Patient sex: M
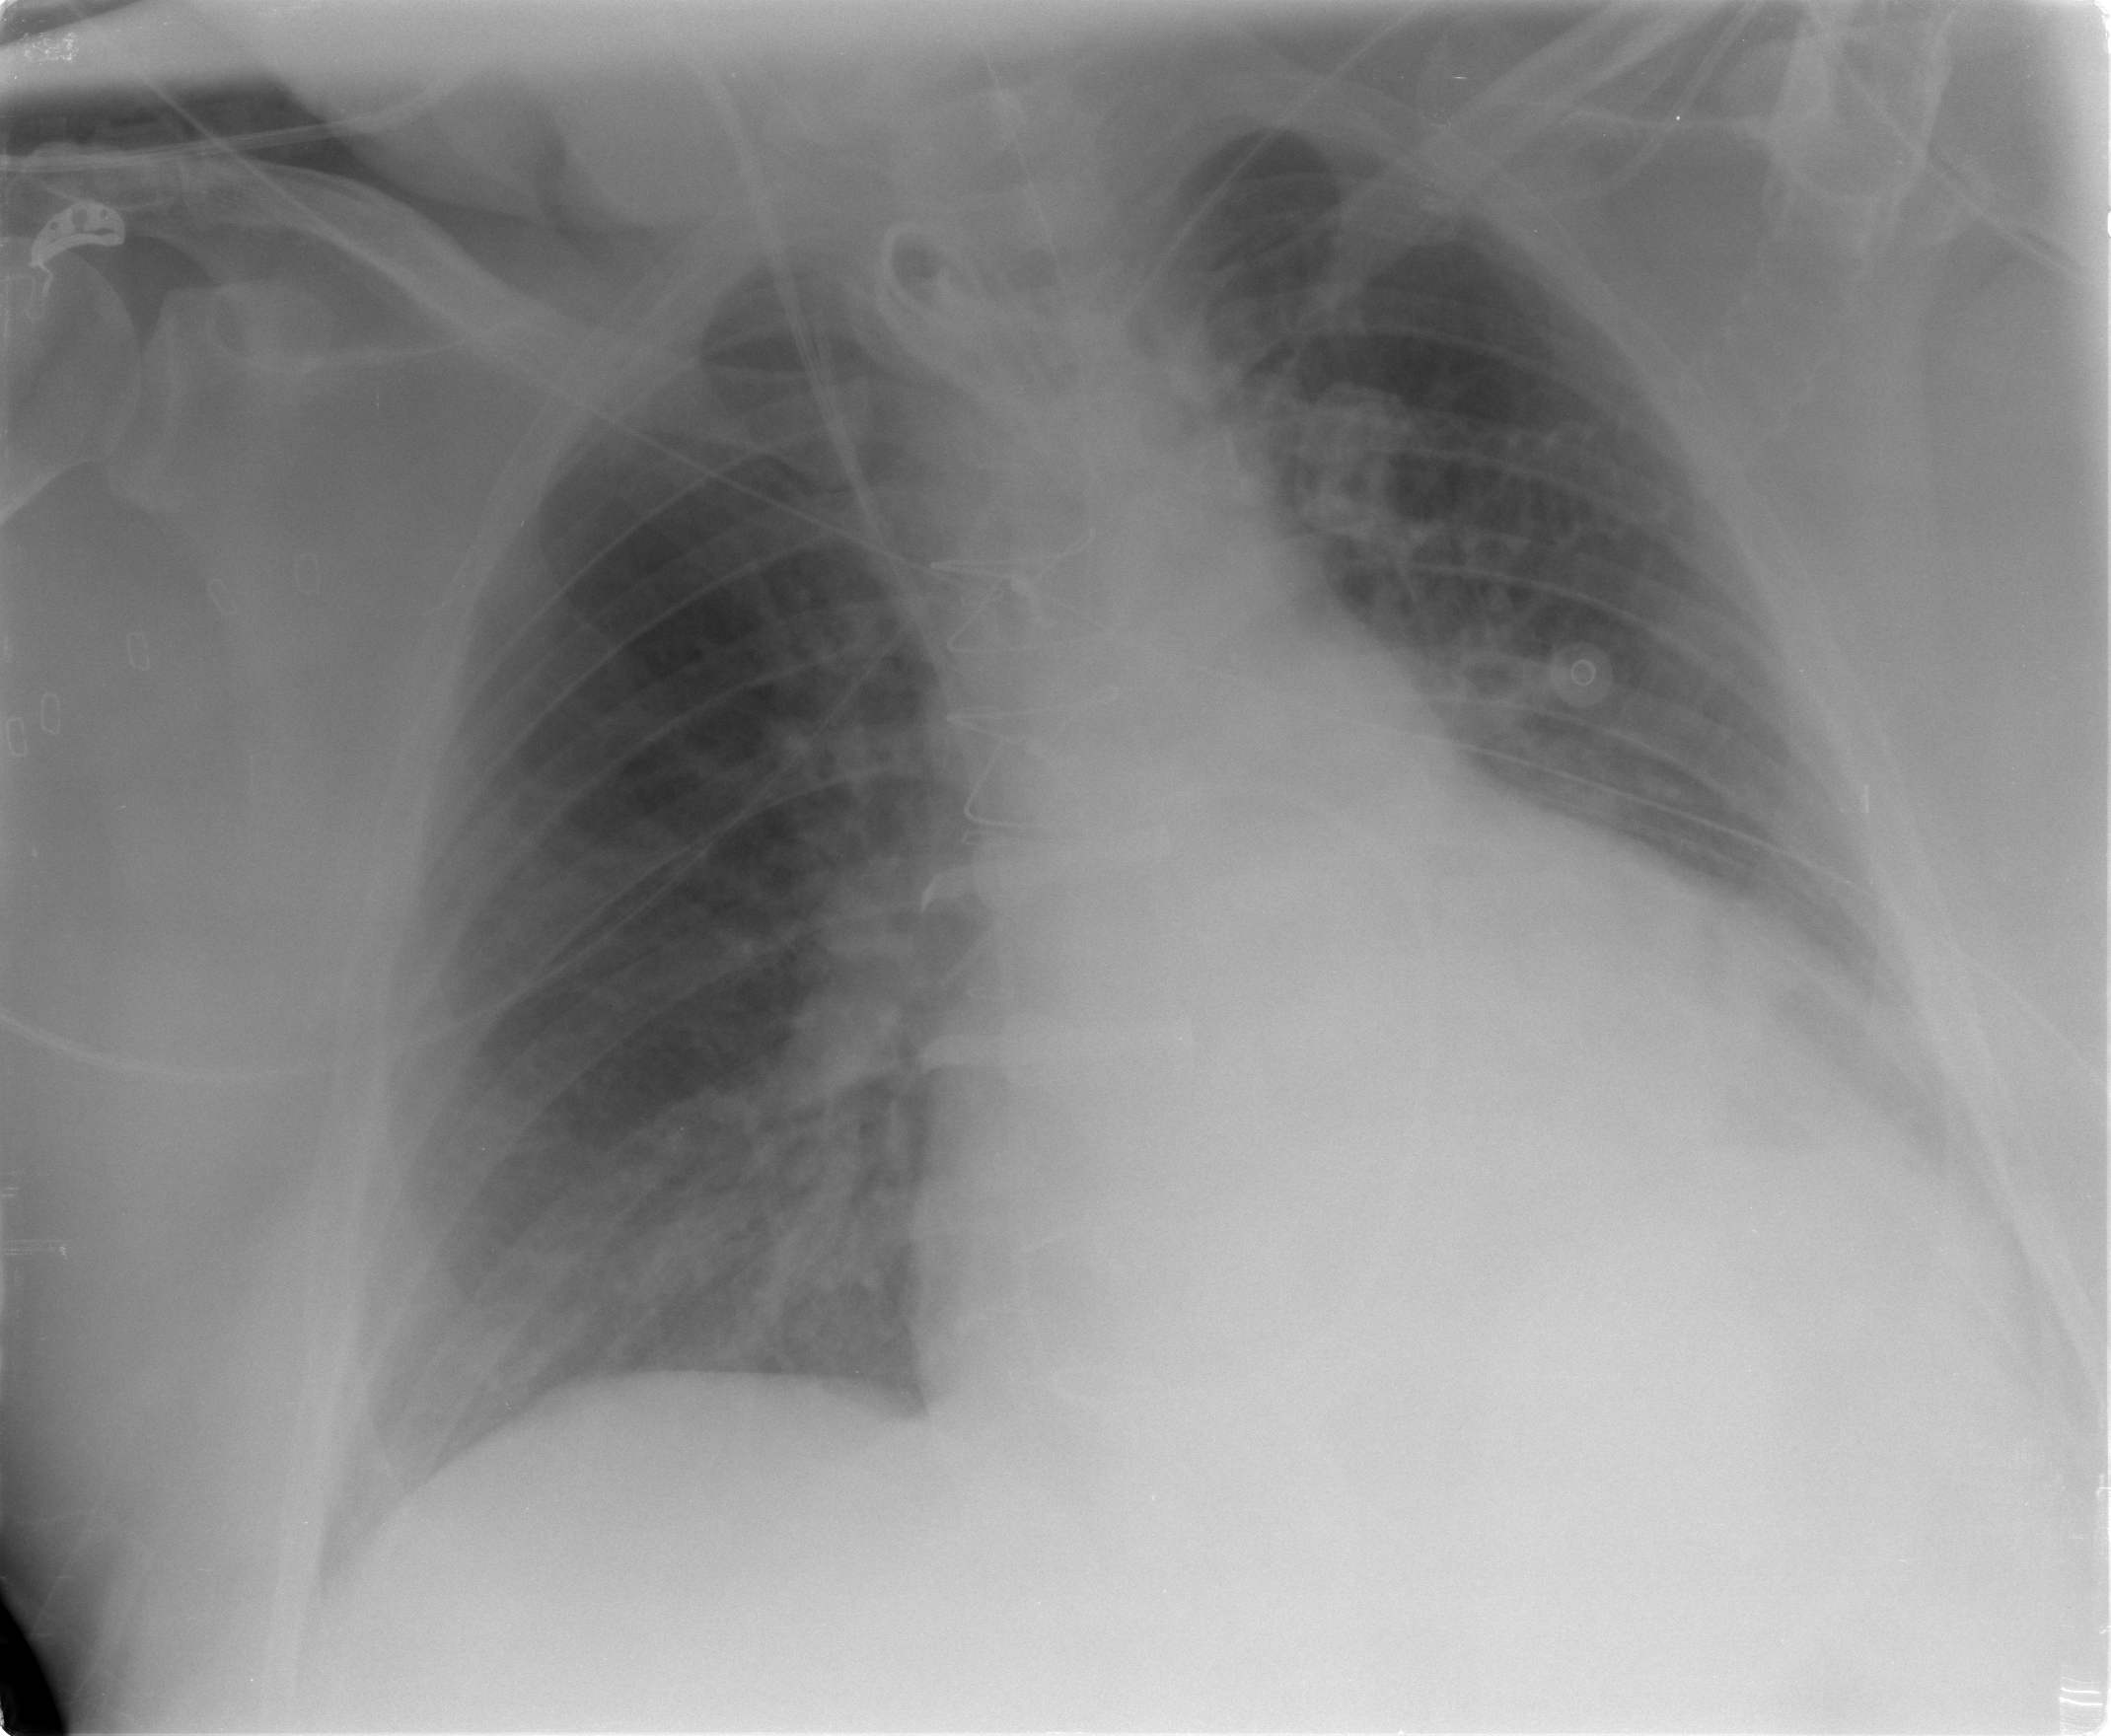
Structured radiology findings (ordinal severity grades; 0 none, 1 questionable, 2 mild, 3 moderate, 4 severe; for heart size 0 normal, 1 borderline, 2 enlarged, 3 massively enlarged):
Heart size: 3
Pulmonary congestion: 2
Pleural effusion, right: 1
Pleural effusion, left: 2
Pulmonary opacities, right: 1
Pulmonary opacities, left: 1
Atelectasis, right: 2
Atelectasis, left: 2